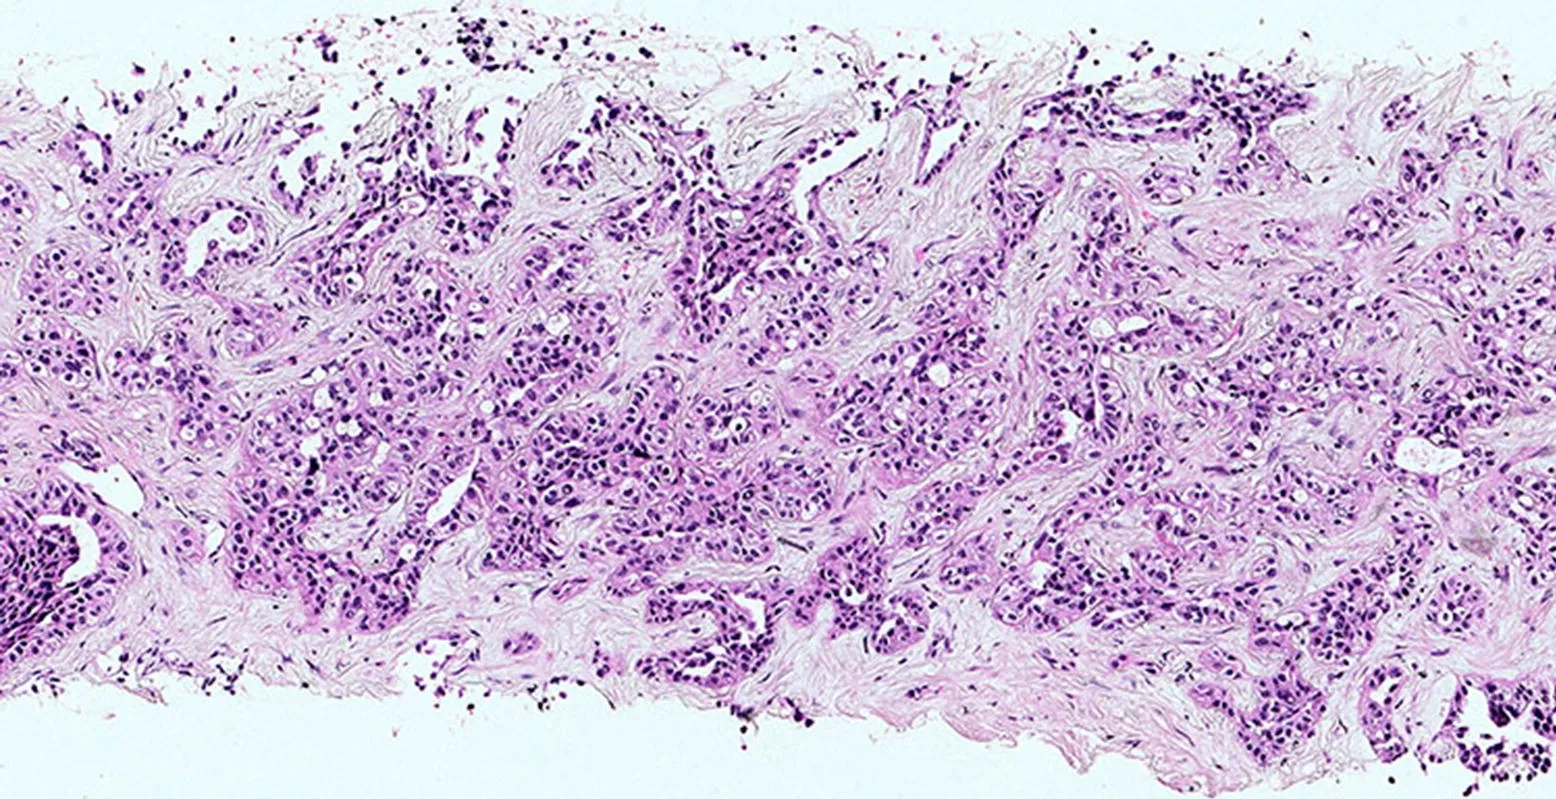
Hematoxylin and eosin (H&E) staining shows moderately differentiated intrahepatic cholangiocarcinoma (magnification ~ x200).
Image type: pathology (h&e)